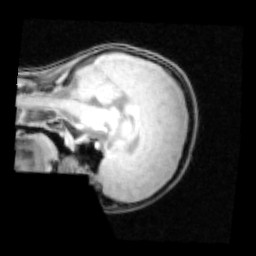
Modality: PDw
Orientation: sagittal
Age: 12
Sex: male
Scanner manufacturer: siemens
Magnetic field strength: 3 T
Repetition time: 0.25 s
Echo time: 0.00103 s